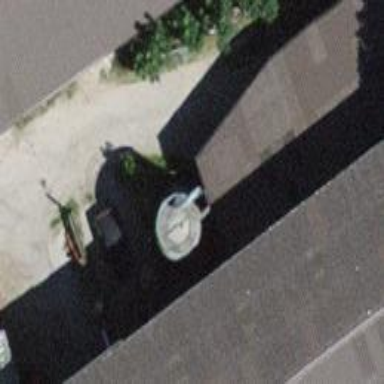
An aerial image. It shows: Silo.